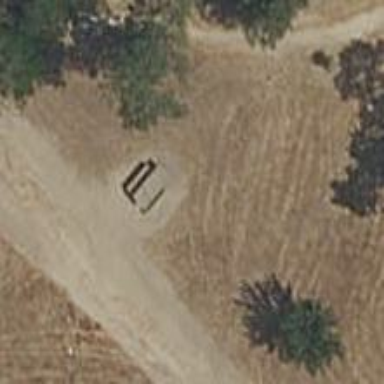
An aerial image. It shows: Picnic table located in leisure land area.